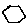
Label: hexagon